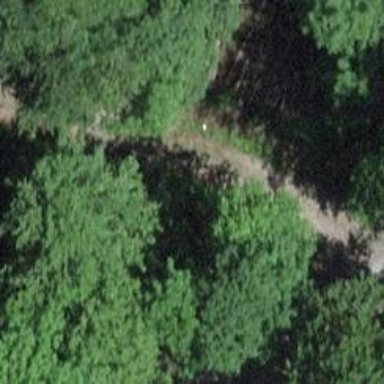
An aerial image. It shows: Dirt path.